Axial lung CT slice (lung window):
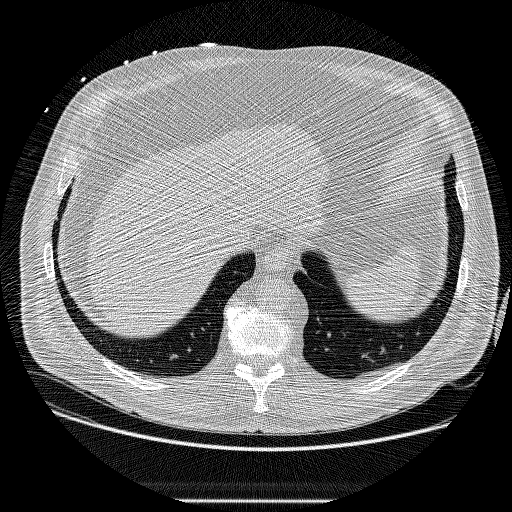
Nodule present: no